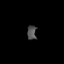
Tissue: prostate
Cell type: T cells
Senescence score: 0.3215
Nuclear area (px): 128
Mean DAPI intensity: 80.086